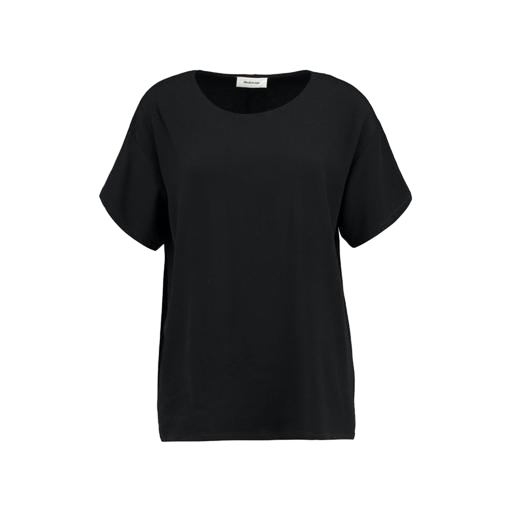
black plus size printed t-shirt only macy, boxy fit t-shirt, black t-shirt basique jersey, white background